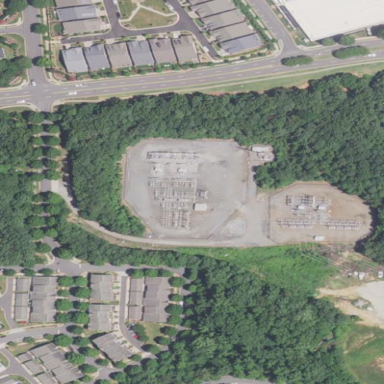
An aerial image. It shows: There is distribution substation enclosed by fence.